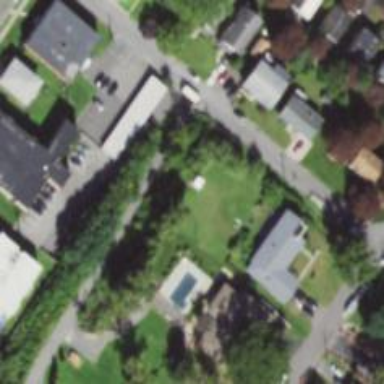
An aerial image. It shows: Residential road.